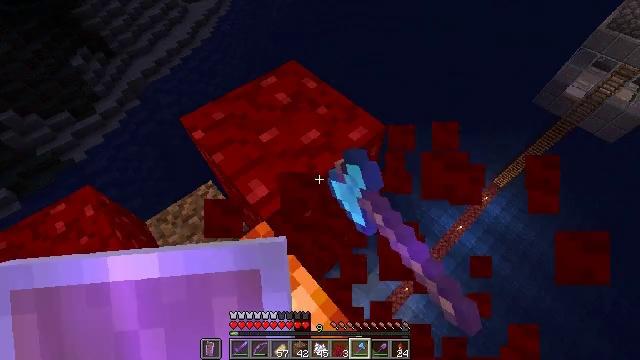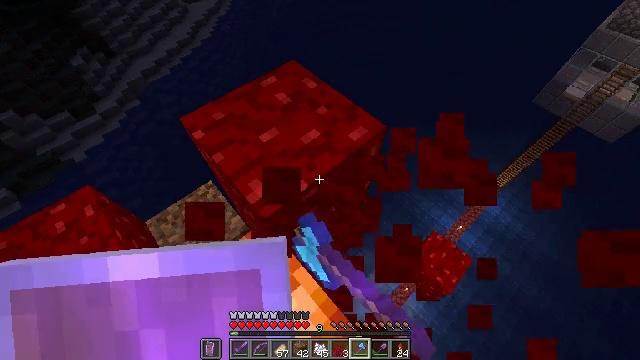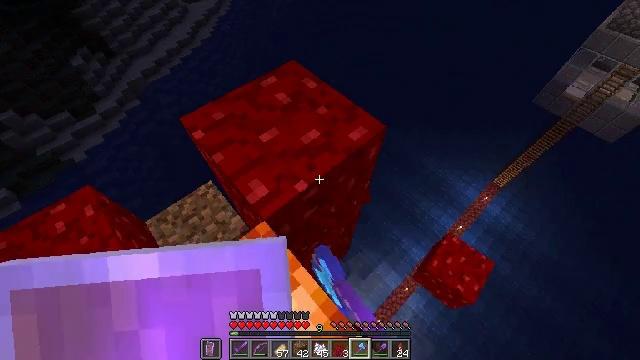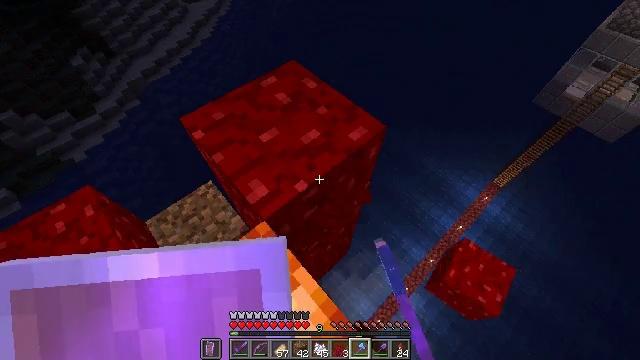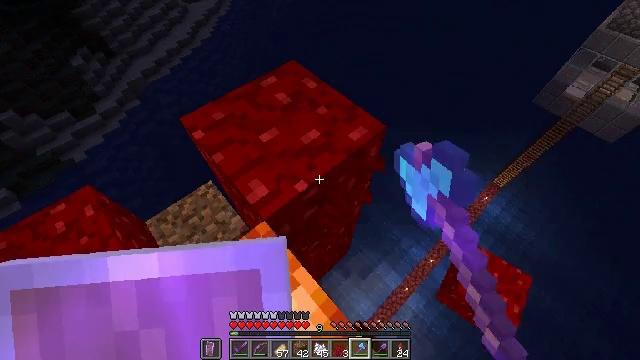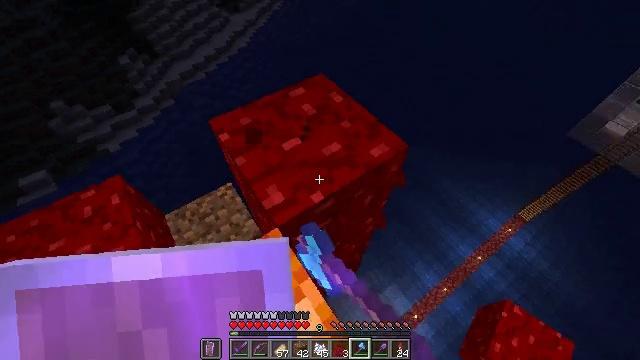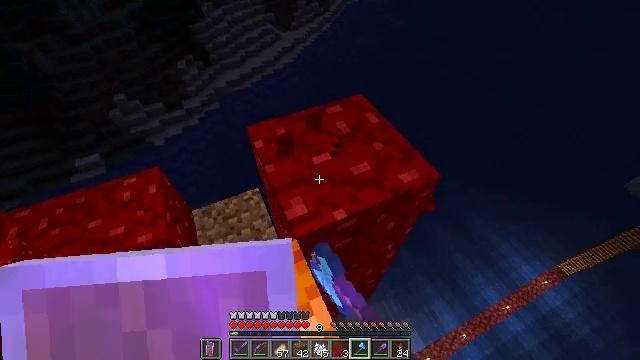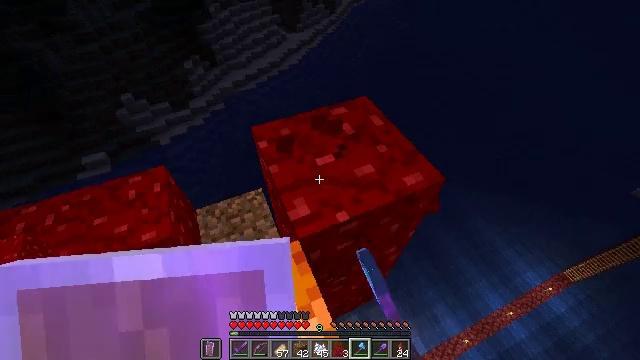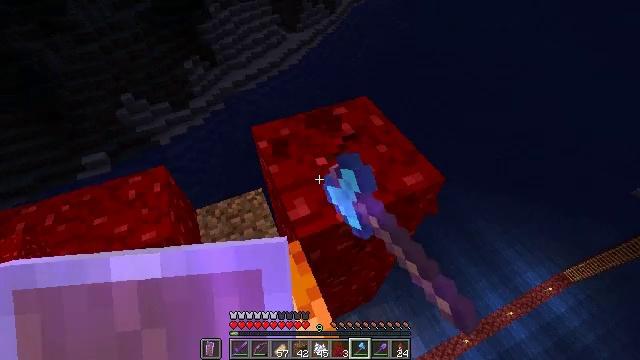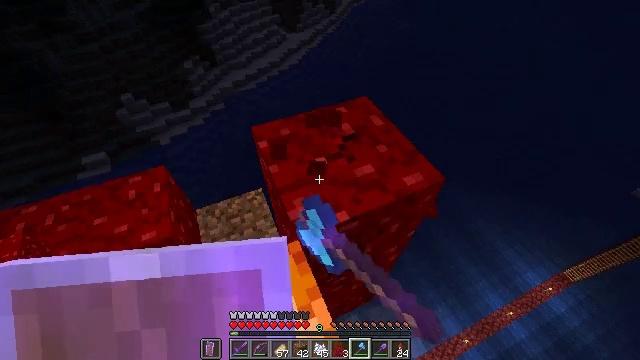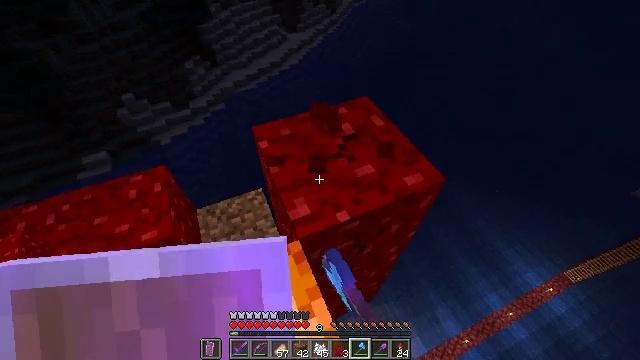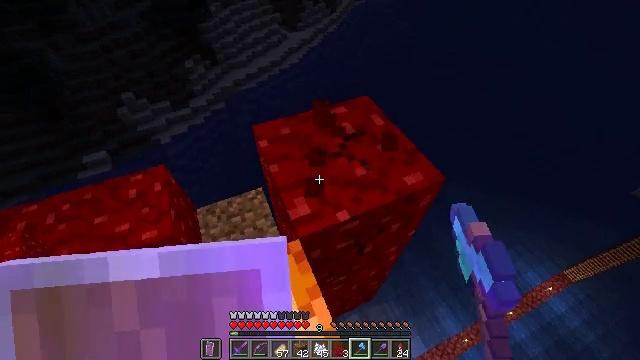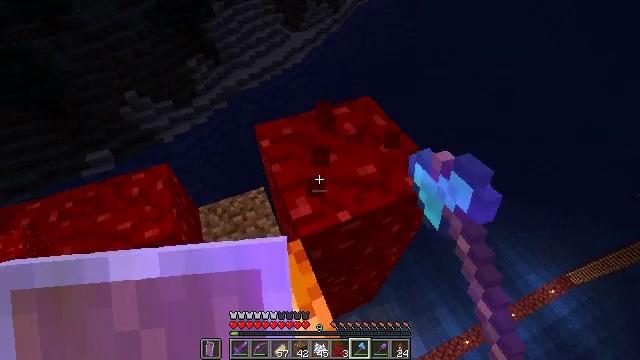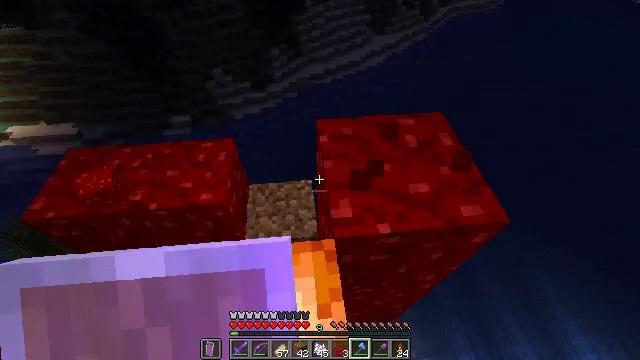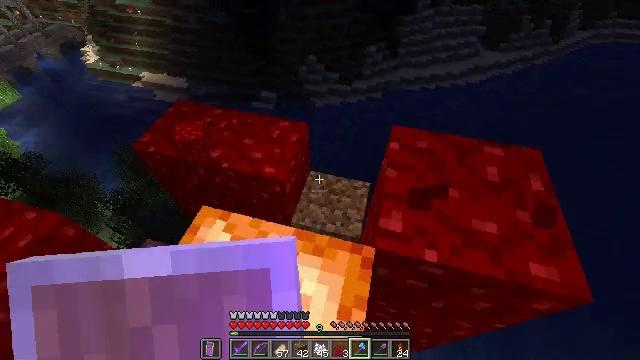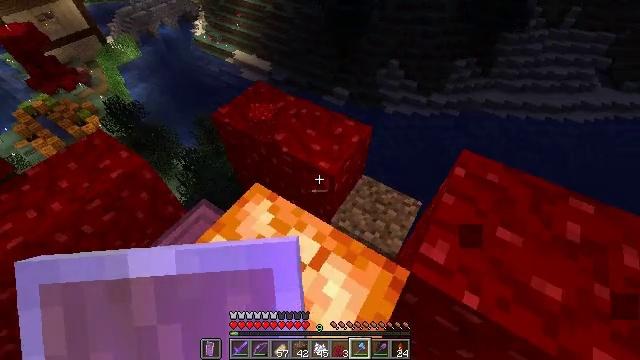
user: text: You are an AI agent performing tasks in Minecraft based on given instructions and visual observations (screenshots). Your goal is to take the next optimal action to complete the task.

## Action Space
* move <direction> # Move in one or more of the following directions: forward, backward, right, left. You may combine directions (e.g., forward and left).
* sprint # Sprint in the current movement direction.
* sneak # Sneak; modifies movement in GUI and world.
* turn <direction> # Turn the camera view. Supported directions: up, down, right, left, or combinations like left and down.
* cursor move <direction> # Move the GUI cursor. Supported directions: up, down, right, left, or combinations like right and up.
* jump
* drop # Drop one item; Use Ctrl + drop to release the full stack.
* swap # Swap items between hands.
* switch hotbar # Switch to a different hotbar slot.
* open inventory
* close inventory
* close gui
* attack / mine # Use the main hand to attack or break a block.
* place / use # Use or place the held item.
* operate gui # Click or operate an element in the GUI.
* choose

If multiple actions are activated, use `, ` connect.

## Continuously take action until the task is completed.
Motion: motion action
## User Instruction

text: Retrieve shroomlight for lighting purposes.
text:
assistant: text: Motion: sneak, attack / mine
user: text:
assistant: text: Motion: sneak, attack / mine
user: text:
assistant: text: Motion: sneak, attack / mine
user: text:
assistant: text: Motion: sneak, attack / mine
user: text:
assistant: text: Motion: sneak, turn left and up, attack / mine
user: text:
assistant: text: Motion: sneak, turn left and up, attack / mine
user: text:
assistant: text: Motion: sneak, turn left, attack / mine
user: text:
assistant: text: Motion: sneak, attack / mine
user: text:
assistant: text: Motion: sneak, attack / mine
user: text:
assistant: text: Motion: sneak, attack / mine
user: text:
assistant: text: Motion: sneak, attack / mine
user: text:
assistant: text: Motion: sneak
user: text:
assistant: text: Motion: sneak, turn left
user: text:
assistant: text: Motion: sneak, turn left
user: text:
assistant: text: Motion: move forward, sneak, turn left
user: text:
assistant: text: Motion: move forward, sneak, turn left
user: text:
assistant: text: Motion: move forward, sneak
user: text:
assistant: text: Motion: move forward, sneak
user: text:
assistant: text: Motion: move forward, sneak
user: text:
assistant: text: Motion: move forward, sneak
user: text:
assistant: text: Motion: move forward, sneak
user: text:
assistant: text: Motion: move forward, sneak, turn right and down
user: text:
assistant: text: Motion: move forward, sneak, turn right and down
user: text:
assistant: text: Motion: move forward, sneak, turn right and down
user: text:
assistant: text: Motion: move forward, sneak, turn right and down
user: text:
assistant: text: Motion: move forward, sneak
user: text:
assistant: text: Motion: move forward, sneak
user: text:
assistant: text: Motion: move forward, sneak
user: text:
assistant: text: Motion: move forward, sneak, turn left
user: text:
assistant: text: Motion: move forward, sneak